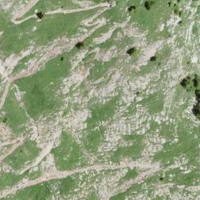
EUNIS habitat code: 31
Species observed at this site:
Aster alpinus
Campanula glomerata
Hippocrepis comosa
Clinopodium alpinum
Saxifraga oppositifolia
Phyteuma orbiculare